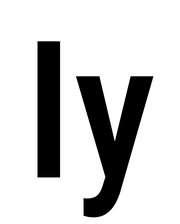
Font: Roboto_Condensed_Medium